Question: I'm working on a codebase that require openjadk@8 specifically. I've a M1 Mac chip while openjdk8 is for intel chips and not for for m1 chips.
<URL>
So I've configured Rosetta terminal on, which is an Apple built emulator translates layer for running Intel-based apps on Apple Silicon Macs.
Rosetta 2 terminal: <URL>
I'm unable to get this rosetta based terminal on Intellij IDEA CE.
<URL>
[]
I'm able to open default terminal and the one with rosetta outside the intellij idea ce.
<URL>
Now, please help to use to use terminal with rosetta inside intellij idea.
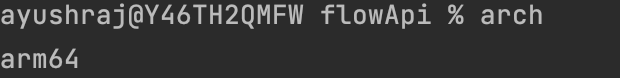
Answer: Per <URL>, use the following as the Terminal shell path:
'''
env /usr/bin/arch -x86_64 /bin/zsh
'''